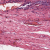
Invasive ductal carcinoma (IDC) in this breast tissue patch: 1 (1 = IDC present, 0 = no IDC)